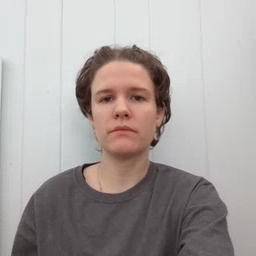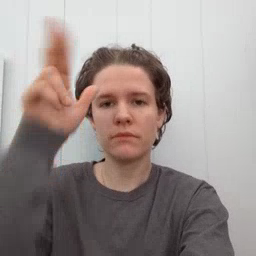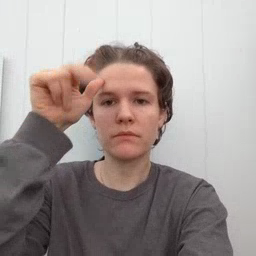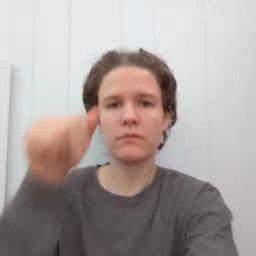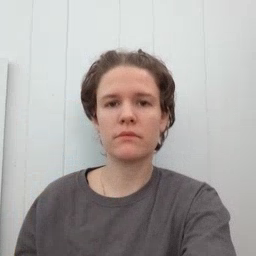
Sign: horse